Question: I need to create multiple TextView dynamically next to each other. When I run the code below, the result is not what I expected. t1 and t2 are quite distant one from the other
'''
RelativeLayout journals = (RelativeLayout) findViewById(R.id.main);
layoutUserDoes = new LinearLayout(this);
layoutUserDoes.setLayoutParams(new LayoutParams(journals.getWidth() , 100));
layoutUserDoes.setY(0);
layoutUserDoes.setBackgroundColor(Color.WHITE);
journals.addView(layoutUserDoes);
TextView t1=new TextView(this);
t1.setTextSize(20);
t1.setText("t1");
t1.setBackgroundColor(Color.GRAY);
t1.setTextColor(Color.BLACK);
t1.setWidth(50);
t1.setHeight(40);
t1.setX(20);
layoutUserDoes.addView(t1);
TextView t2=new TextView(this);
t2.setTextSize(20);
t2.setText("t2");
t2.setBackgroundColor(Color.GRAY);
t2.setTextColor(Color.BLACK);
t2.setWidth(50);
t2.setHeight(40);
t2.setX(70);
layoutUserDoes.addView(t2);
'''

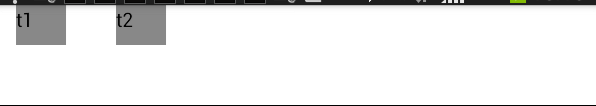
Answer: You put these two 'View's into a 'LinearLayout' which makes it unnecessary to use the 'setX()' method because this Layout will arrange its children automatically.
1. remove the t2.setX(70) method invocation
OR
1. add the two Views to the RelativeLayout instead. The RelativeLayout will not arrange its children on its own so the setX() method becomes necessary again.